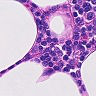
Metastatic tissue present: no